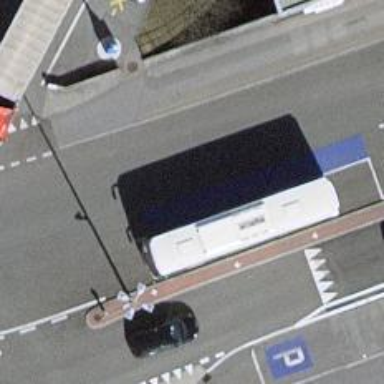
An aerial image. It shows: Designated tourist bus road with asphalt surface.